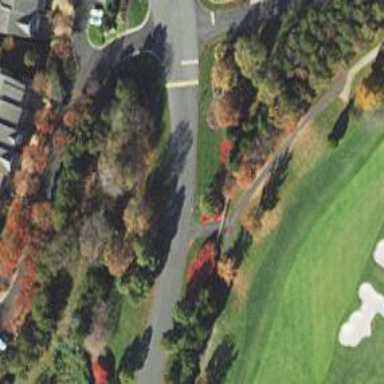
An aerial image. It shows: Path for both road and golf.